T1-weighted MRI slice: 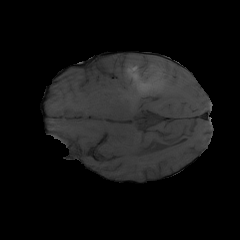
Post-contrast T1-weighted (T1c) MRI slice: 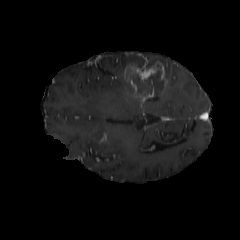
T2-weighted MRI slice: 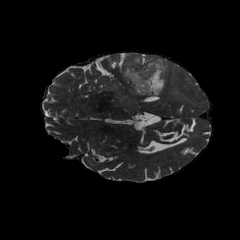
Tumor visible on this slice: yes